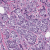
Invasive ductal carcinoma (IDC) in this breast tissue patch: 1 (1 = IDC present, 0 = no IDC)